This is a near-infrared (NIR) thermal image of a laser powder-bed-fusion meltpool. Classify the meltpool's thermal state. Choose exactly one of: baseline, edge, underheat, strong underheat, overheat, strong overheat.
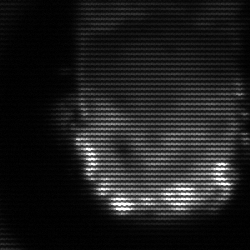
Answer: baseline